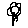
Label: flower